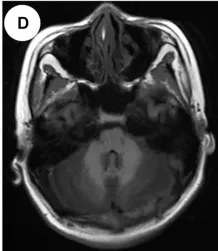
Serial MRI changes at three different time points. (D-F) The second MRI obtained 2 years after symptom onset (no treatment), revealing bilateral hyperintensity in the cerebellum on the T2-weighted image and diffusion-weighted imaging (DWI), with hypointensity on the T1-weighted image.
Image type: radiology (mri)